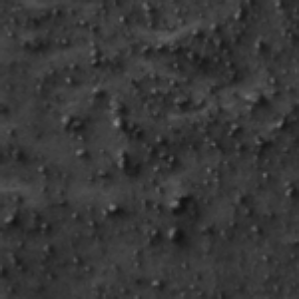
Label: frost